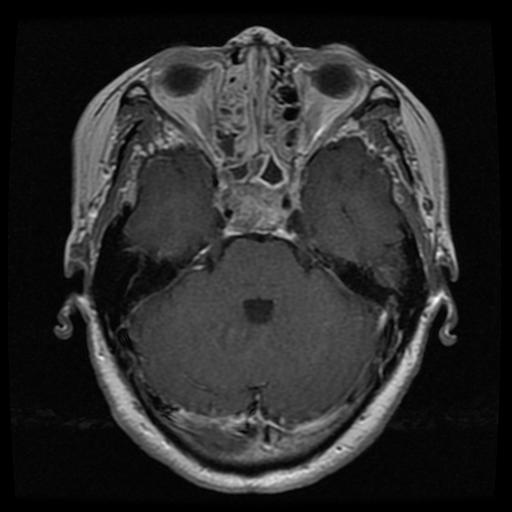
Label: pituitary